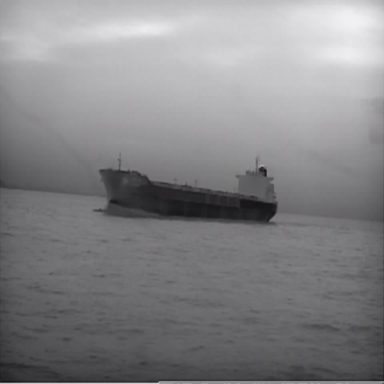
There is a liner in the infrared image.